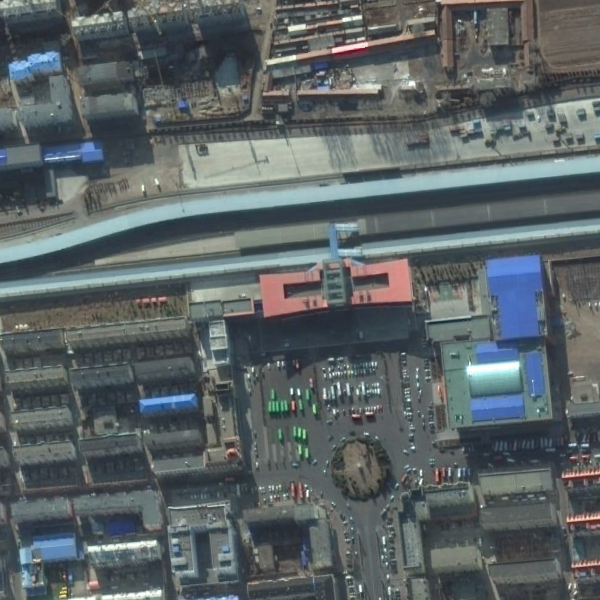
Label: RailwayStation